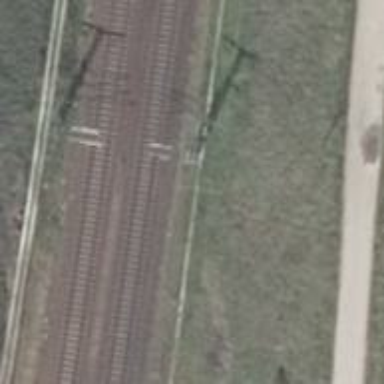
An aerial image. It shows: Power pole.